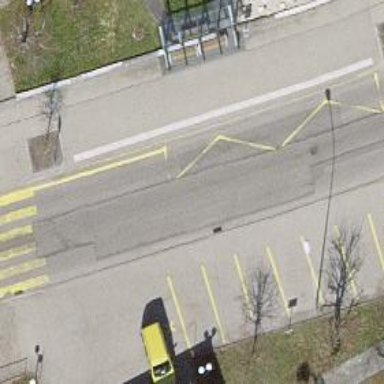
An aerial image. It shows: Bus stop with designated public transport stop position.